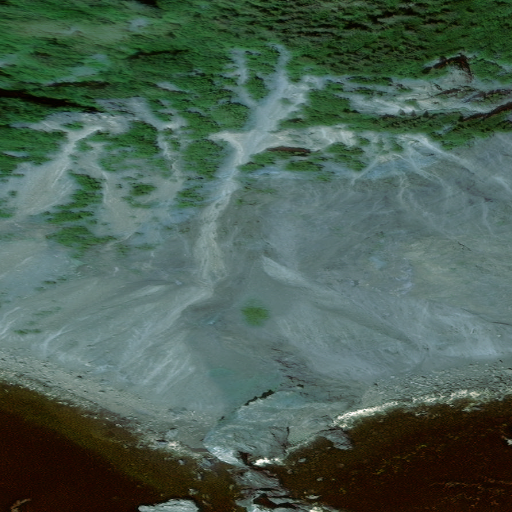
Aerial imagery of cape in Alaska named Neck Point containing only unknown